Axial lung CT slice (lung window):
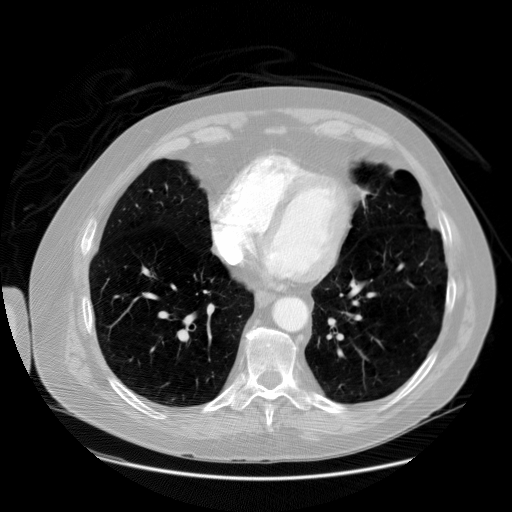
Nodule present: no